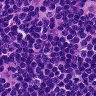
Metastatic tissue present: no